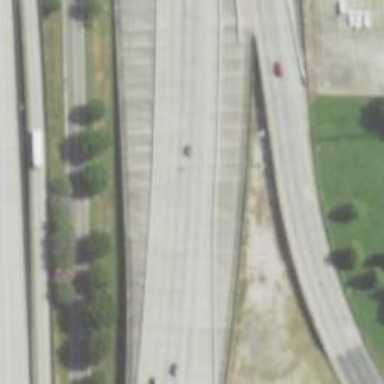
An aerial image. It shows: Motorway link bridge.